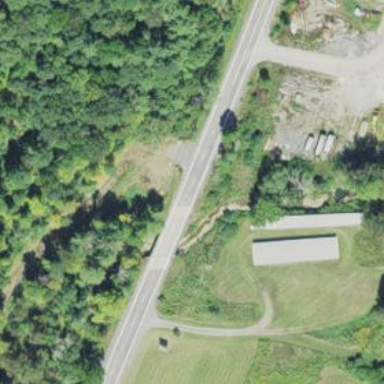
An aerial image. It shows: Secondary road with bridge.